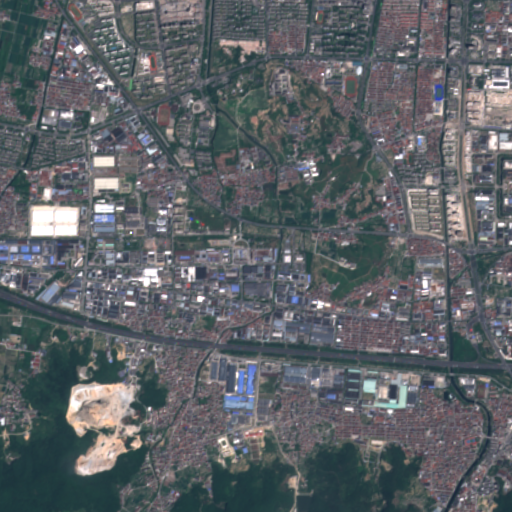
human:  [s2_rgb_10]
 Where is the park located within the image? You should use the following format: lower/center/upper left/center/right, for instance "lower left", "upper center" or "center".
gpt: The park is located in the upper center of the image.
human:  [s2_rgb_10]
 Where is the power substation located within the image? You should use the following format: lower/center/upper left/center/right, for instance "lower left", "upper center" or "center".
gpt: The power substation is located in the upper left of the image.
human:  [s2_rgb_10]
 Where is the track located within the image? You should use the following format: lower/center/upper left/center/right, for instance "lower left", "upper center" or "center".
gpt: There is no track in the image.